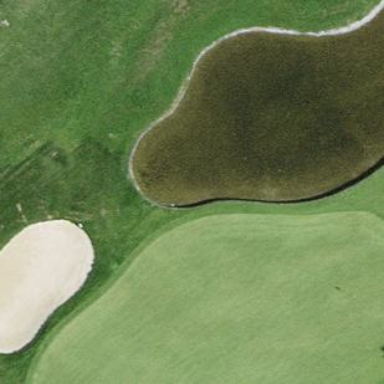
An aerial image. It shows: Golf bunker filled with sandy terrain.